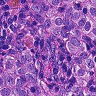
Metastatic tissue present: yes